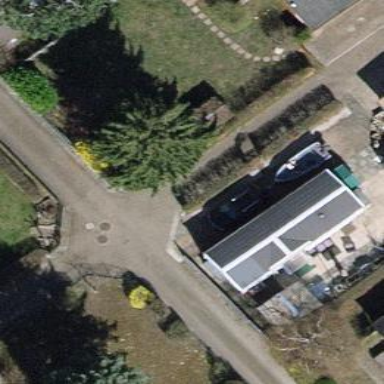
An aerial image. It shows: Static caravan.